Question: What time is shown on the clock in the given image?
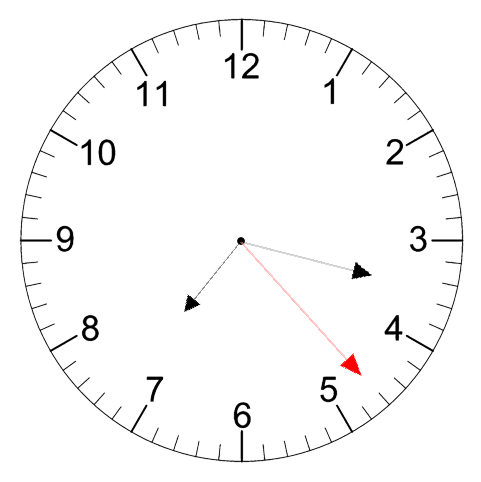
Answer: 07:17:23